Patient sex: F
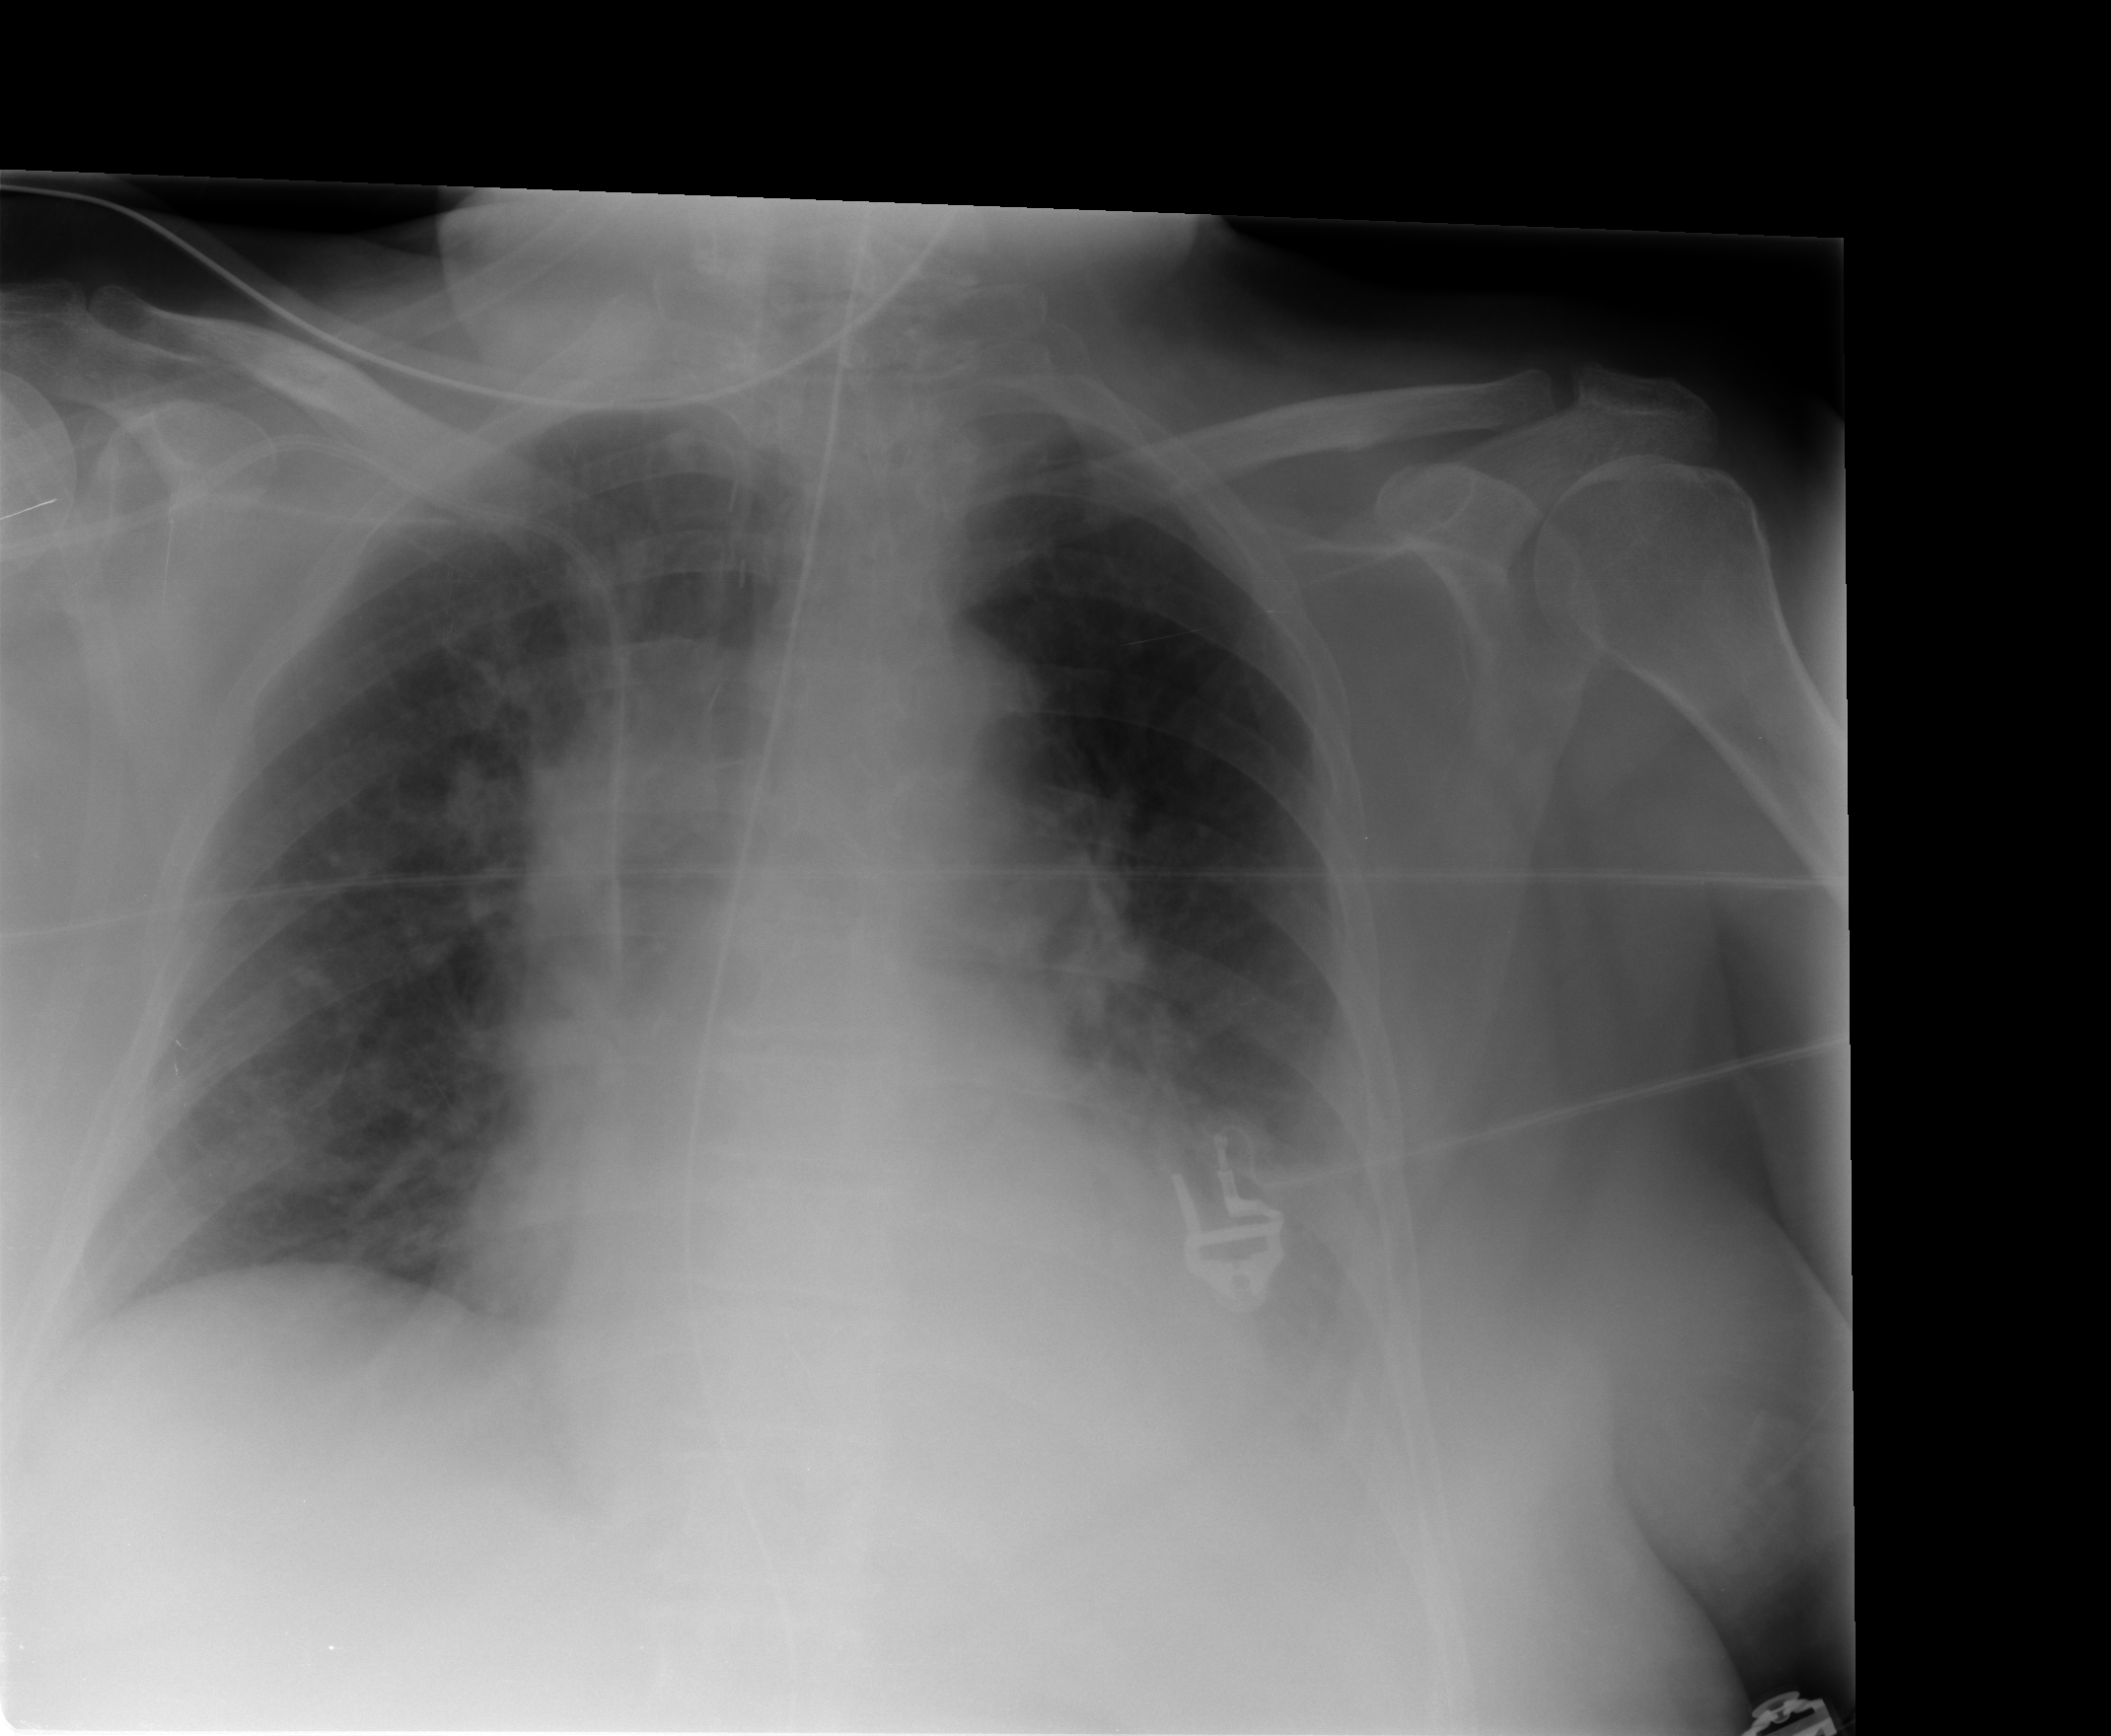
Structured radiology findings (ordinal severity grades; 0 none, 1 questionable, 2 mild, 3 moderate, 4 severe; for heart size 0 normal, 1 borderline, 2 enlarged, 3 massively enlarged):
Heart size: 2
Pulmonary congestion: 2
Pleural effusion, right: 0
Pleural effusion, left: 2
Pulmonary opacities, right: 0
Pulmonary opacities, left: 1
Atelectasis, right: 0
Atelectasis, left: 2